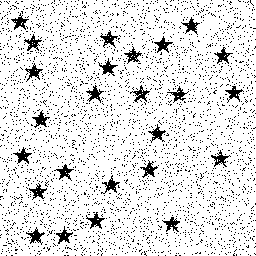
Squares: 0
Triangles: 0
Stars: 25
Total shapes: 25